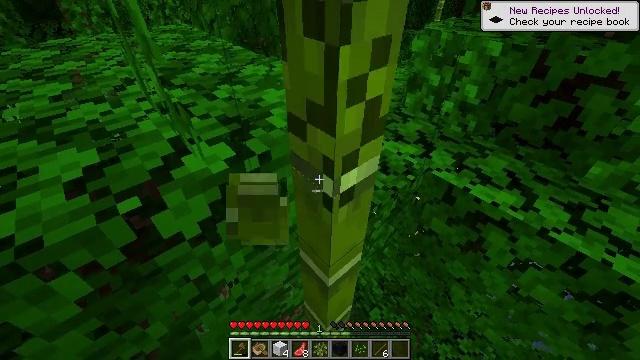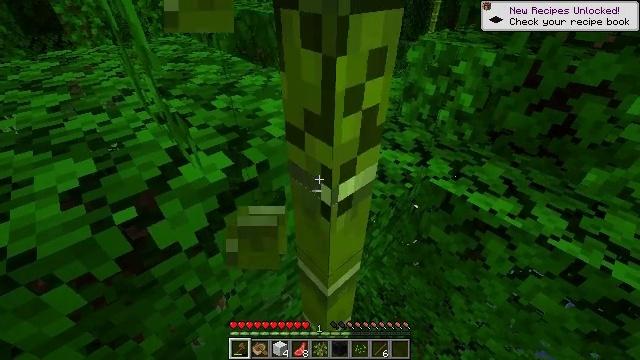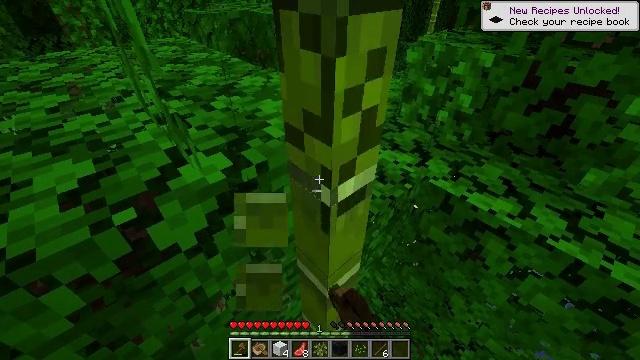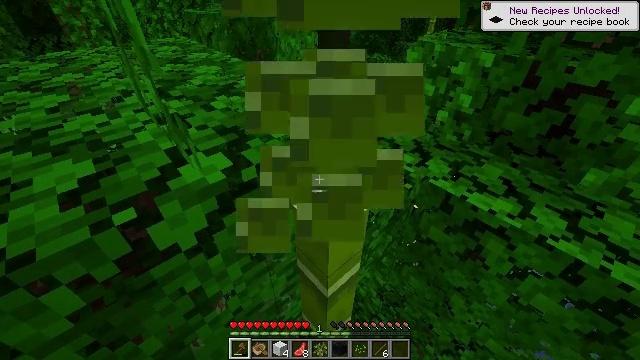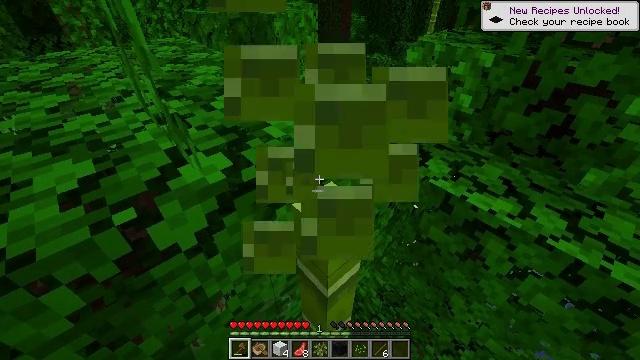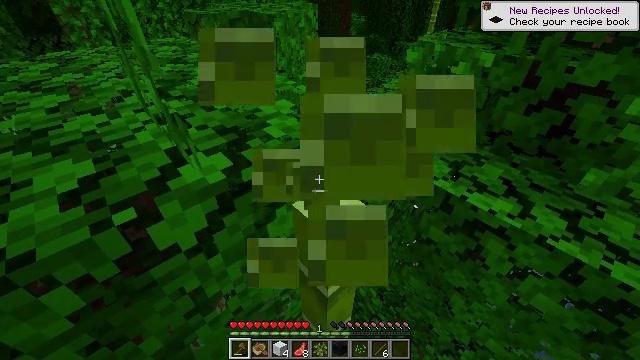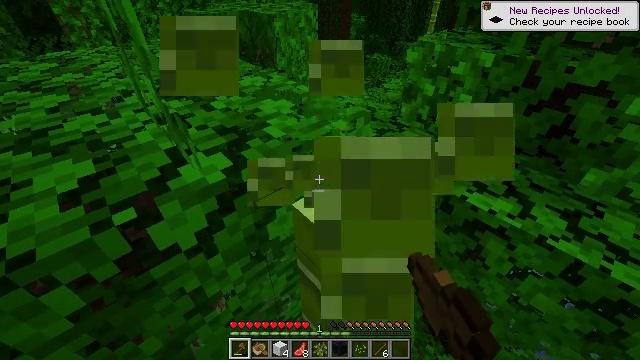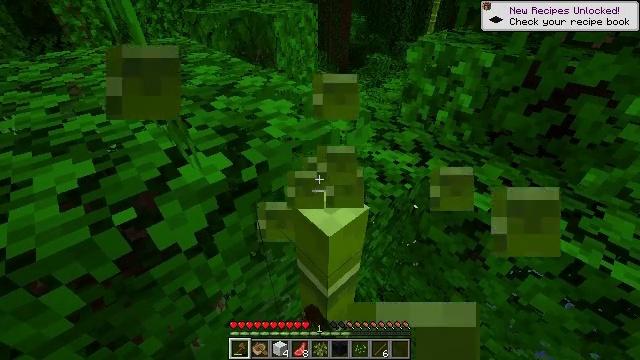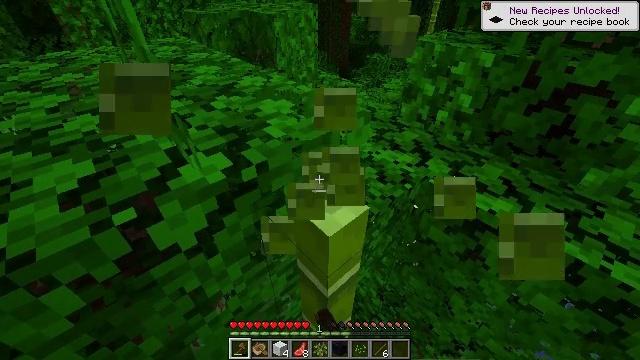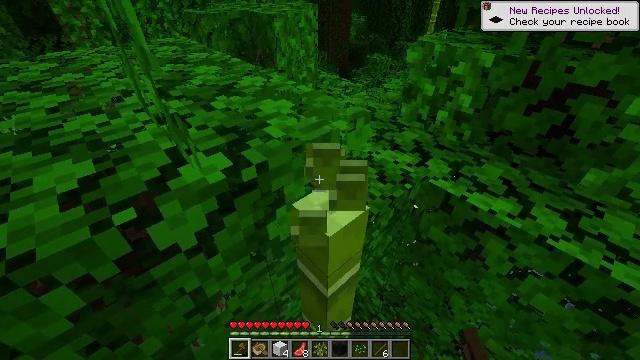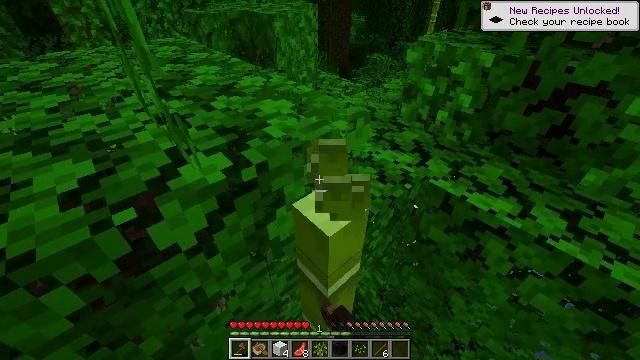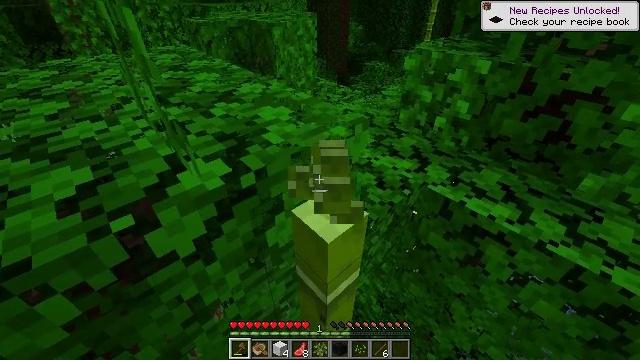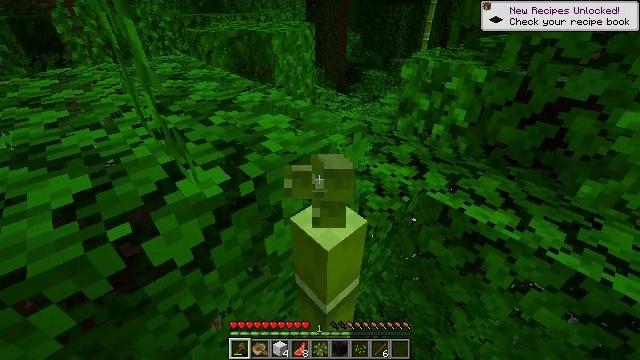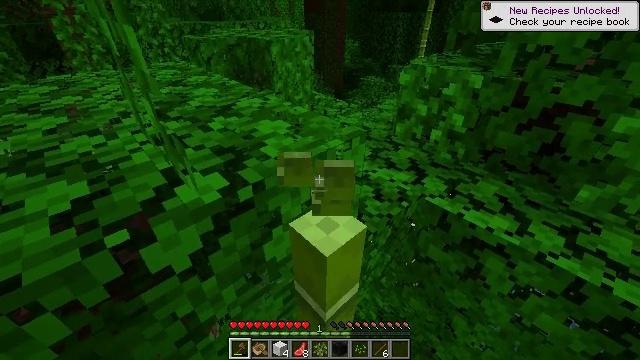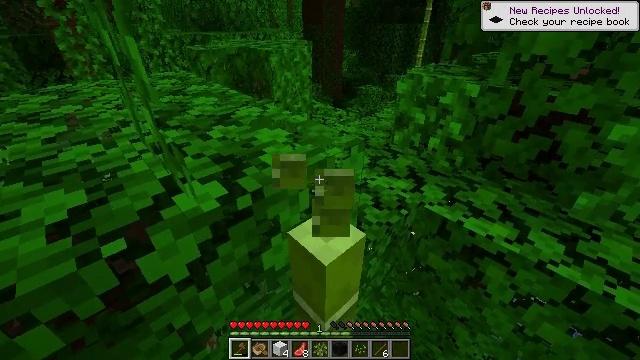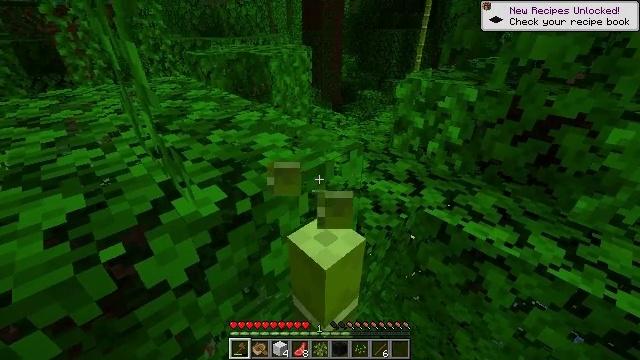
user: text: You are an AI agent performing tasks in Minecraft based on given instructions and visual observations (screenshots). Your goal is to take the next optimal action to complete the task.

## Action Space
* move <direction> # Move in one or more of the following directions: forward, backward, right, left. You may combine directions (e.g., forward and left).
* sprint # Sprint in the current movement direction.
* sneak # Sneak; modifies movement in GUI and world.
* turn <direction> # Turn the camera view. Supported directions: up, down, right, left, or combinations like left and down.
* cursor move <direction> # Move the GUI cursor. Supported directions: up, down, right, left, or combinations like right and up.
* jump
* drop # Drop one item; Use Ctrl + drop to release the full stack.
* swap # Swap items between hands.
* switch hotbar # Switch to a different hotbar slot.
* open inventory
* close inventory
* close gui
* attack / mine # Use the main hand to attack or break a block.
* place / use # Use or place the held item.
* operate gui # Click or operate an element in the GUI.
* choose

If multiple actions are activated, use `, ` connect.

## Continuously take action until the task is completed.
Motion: motion action
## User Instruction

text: Collect bamboo for crafting.
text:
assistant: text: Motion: turn up, attack / mine
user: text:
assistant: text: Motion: attack / mine
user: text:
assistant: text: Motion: attack / mine
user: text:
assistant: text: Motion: attack / mine
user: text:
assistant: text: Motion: attack / mine
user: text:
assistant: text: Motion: attack / mine
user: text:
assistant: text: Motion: attack / mine
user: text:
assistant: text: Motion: attack / mine
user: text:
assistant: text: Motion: attack / mine
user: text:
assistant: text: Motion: attack / mine
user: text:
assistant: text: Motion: turn up, attack / mine
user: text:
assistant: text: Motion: turn up
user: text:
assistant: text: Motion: turn up
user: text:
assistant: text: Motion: turn up
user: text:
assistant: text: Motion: no_op
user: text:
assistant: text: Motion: no_op
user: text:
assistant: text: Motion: no_op
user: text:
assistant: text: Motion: turn down
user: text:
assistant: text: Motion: turn down
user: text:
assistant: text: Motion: turn down
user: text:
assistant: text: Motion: turn down
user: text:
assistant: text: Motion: turn down
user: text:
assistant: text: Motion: turn down
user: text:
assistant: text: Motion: no_op
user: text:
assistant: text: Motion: no_op
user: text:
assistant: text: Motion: no_op
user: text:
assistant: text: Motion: turn down
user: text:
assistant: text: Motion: turn down
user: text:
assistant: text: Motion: no_op
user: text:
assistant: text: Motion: turn down